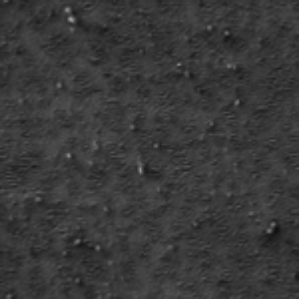
Label: frost